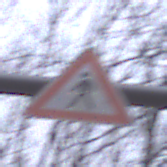
Verkehrszeichen: FussgaengerRechts
Umgebung: Outdoor, Nature
Tageszeit: Midday
Wetter: Overcast
Licht: Natural
Jahreszeit: Autumn
Kontrast: LowContrast